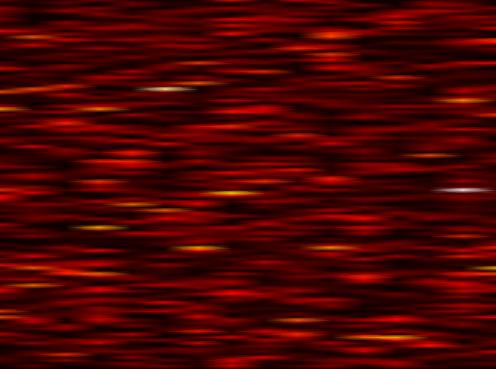
Label: FOFDM